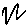
Label: zigzag